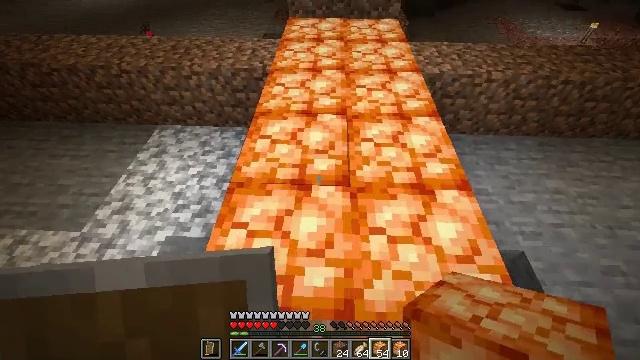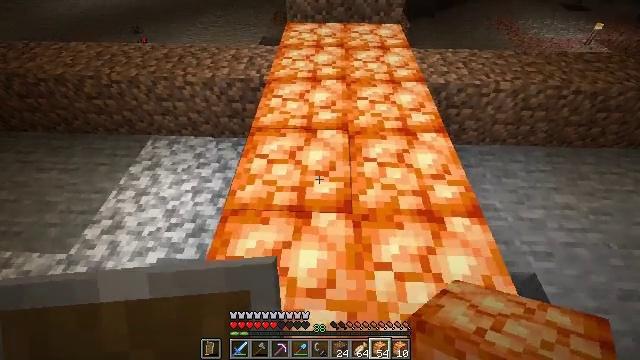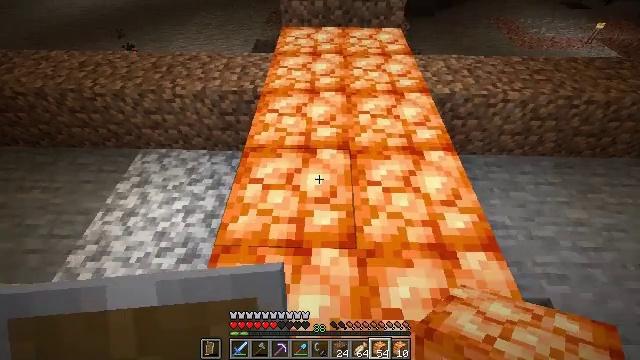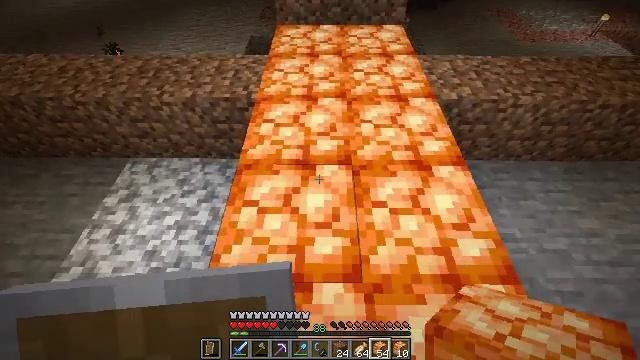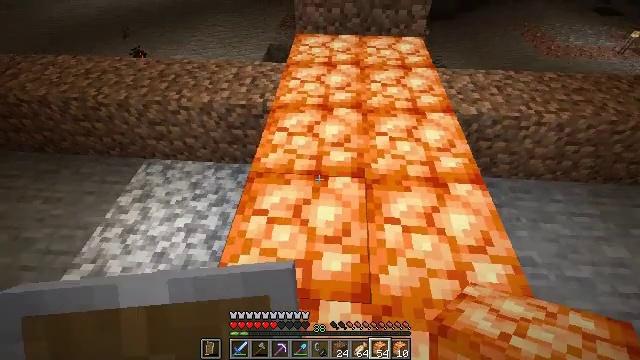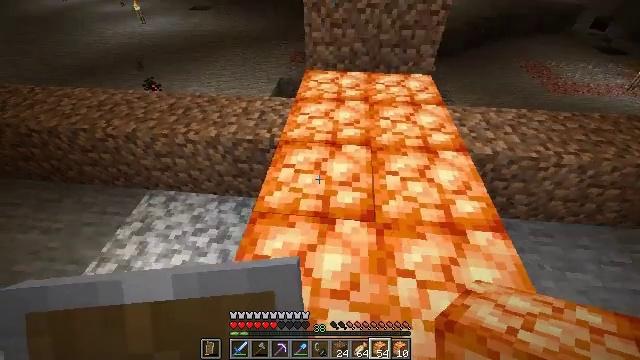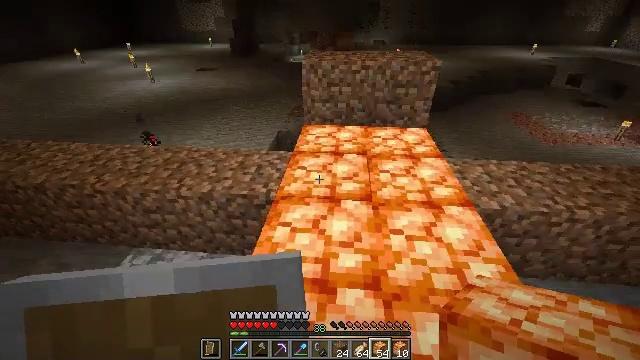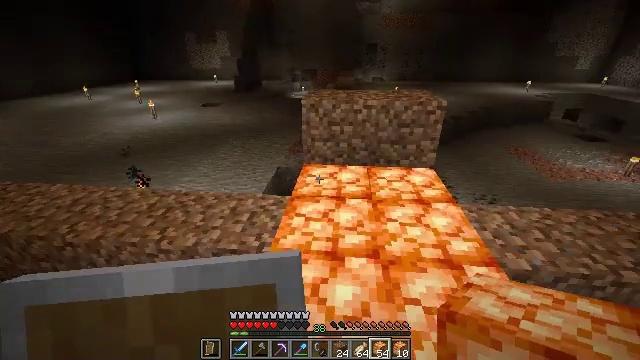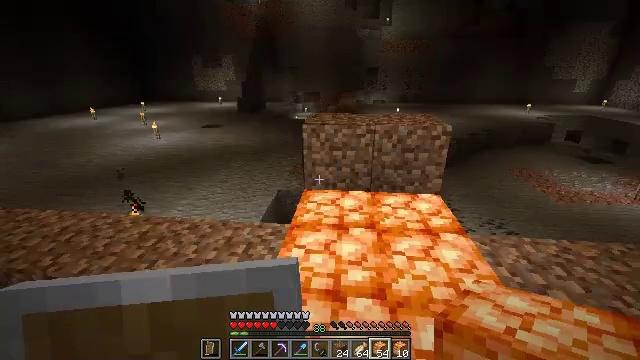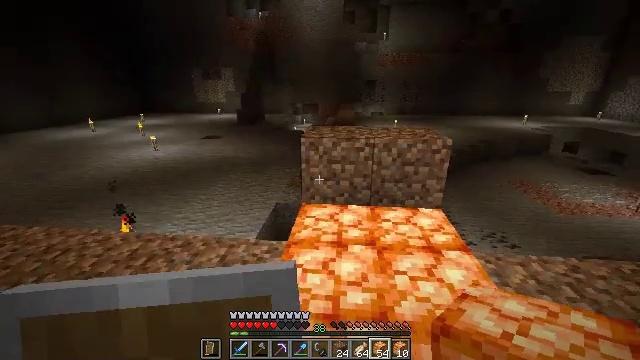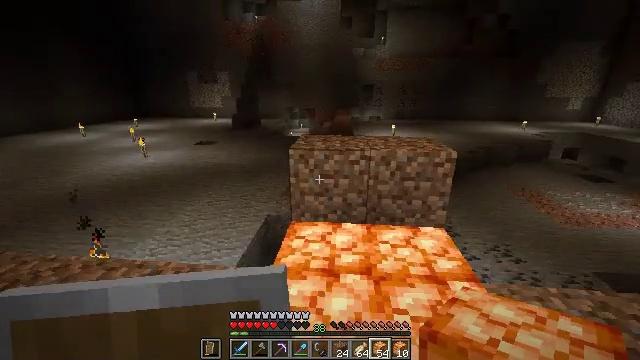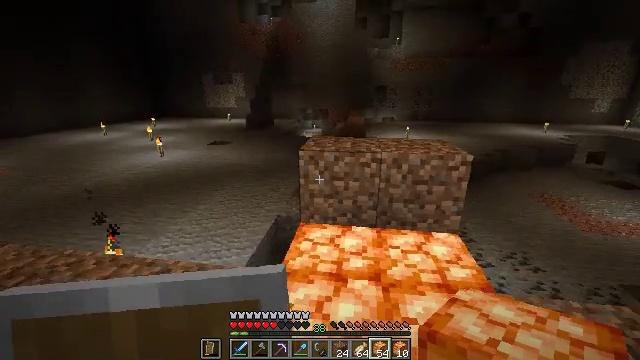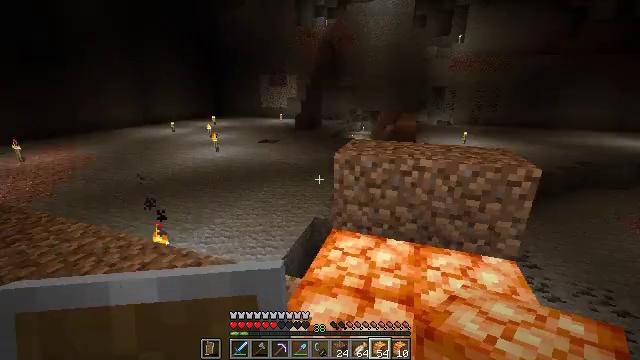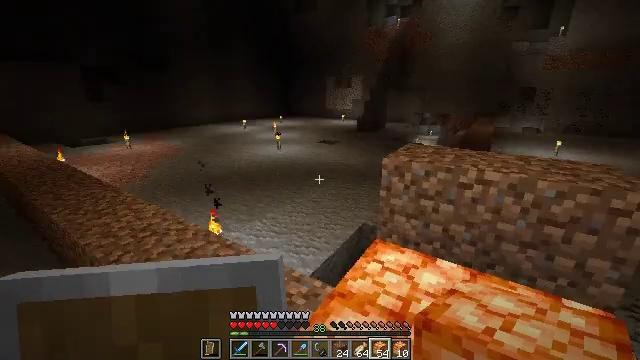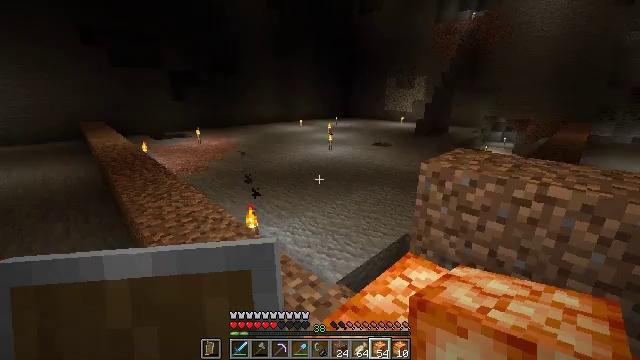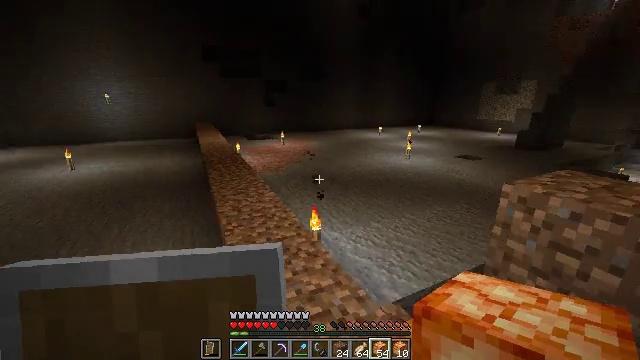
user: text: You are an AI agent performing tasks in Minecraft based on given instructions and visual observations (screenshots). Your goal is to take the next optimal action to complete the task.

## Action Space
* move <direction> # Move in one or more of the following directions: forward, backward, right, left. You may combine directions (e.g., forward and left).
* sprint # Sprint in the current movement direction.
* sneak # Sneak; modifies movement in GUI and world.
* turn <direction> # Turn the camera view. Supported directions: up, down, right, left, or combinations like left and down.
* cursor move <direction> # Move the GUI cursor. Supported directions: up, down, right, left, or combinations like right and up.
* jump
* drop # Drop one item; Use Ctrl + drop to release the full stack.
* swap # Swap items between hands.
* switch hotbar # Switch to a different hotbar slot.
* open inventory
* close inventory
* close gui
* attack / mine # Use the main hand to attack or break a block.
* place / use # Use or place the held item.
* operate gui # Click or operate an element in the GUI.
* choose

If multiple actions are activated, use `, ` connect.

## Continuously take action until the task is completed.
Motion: motion action
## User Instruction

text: Collect the shroomlight block.
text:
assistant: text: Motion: move forward
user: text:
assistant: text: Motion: move forward
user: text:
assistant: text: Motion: move forward, turn down
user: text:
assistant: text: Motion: move forward, turn left and up
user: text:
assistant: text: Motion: move forward, turn left and up
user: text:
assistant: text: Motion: move forward, turn up
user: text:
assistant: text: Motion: move forward, turn up
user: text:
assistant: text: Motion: move forward, turn up
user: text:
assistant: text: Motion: move forward, turn up
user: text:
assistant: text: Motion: move forward and move right
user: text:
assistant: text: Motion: move forward and move right, turn left
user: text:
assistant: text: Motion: move forward and move right, turn left
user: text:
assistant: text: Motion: move forward and move right, turn left
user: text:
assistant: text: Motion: move right, turn left
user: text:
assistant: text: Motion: move right, turn left and up
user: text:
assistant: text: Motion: move right, turn left
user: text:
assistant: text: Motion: turn left
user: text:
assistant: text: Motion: no_op
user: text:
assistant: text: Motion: turn up
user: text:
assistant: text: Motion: turn right
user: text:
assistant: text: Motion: turn right
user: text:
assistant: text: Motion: turn left and up
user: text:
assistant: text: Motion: turn left and up
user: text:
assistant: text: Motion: turn up
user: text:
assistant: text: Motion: turn up
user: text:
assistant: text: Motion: turn up
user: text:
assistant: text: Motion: no_op
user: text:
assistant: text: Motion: no_op
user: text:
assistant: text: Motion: no_op
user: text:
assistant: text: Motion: no_op